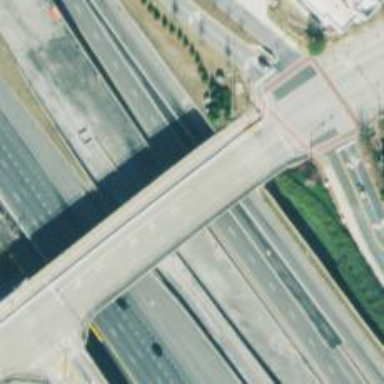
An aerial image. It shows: Tertiary road with bridge.